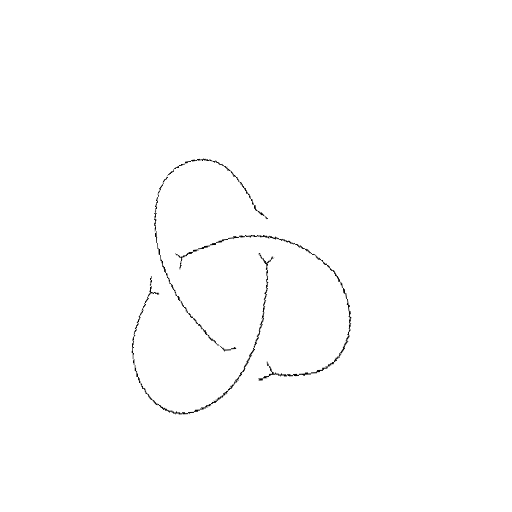
Crossing number: 3